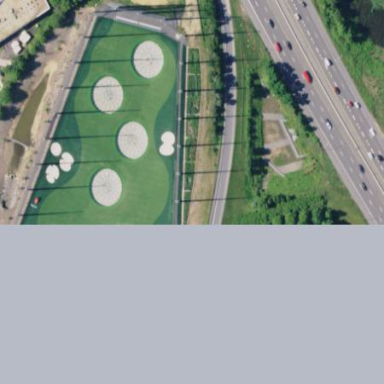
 featuring vast stretches of grassy land."